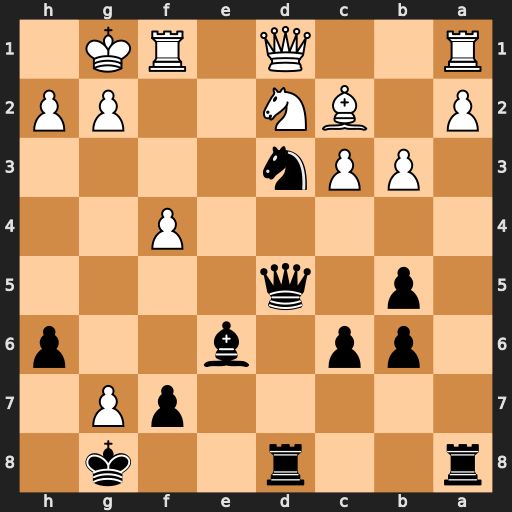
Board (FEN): r2r2k1/5pP1/1pp1b2p/1p1q4/5P2/1PPn4/P1BN2PP/R2Q1RK1
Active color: b
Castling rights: -
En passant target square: -
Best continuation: Qc5+ Kh1 Nf2+ Rxf2 Qxf2